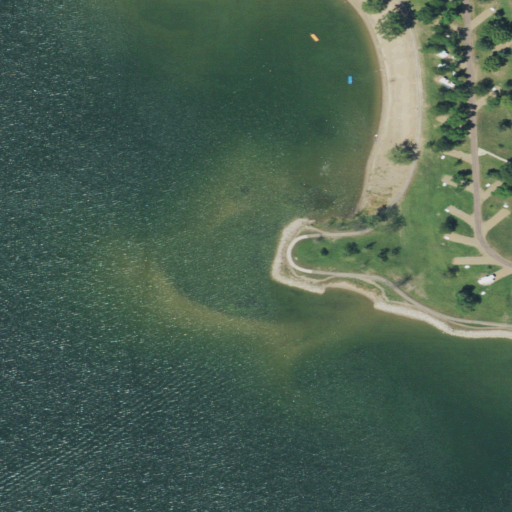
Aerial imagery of mountain in South Dakota named Sunrise Hill containing open water, herbaceous wetlands, open development, medium intensity development, low intensity development, and barren land